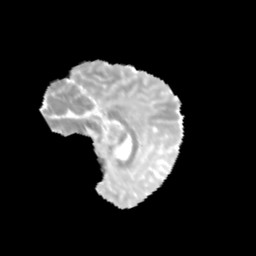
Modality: MD
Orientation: sagittal
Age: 12
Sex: male
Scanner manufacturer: siemens
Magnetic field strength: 3 T
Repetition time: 3.8 s
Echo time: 0.07 s